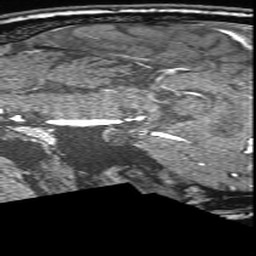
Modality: angio
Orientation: sagittal
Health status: ill
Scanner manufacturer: siemens
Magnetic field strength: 3 T
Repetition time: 0.021 s
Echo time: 0.00343 s